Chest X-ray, PA view. Patient: 31 years old, sex M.
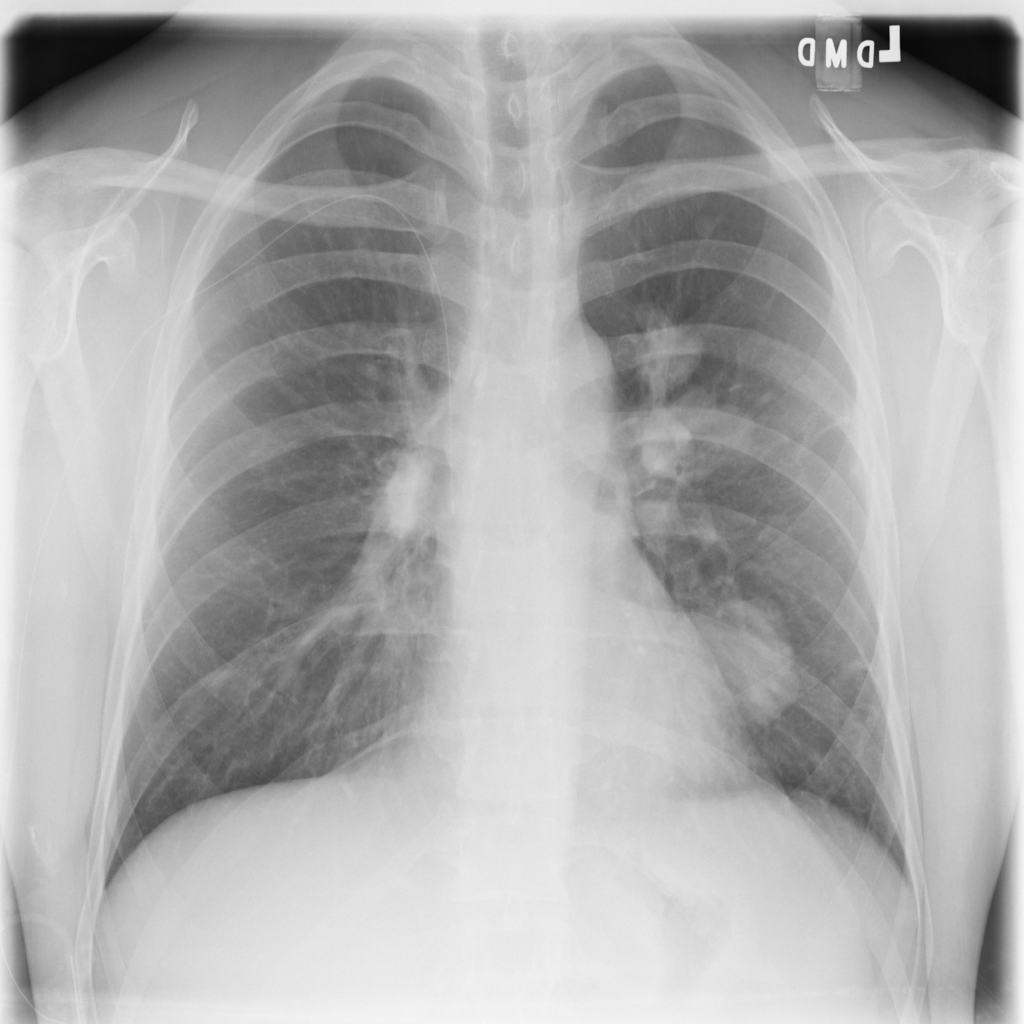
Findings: Mass